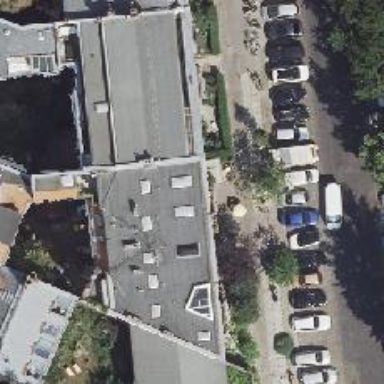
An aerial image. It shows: Cafe.